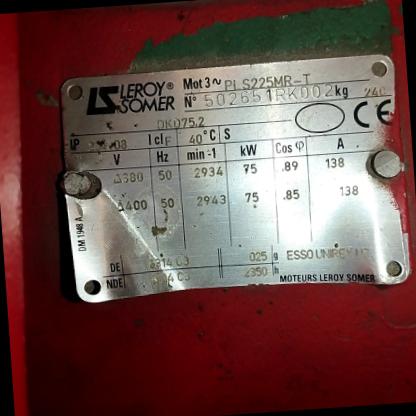
Klasa: tabliczka-znamionowa